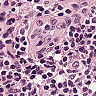
Metastatic tissue present: no